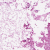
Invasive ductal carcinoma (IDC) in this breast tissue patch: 0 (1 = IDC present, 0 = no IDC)